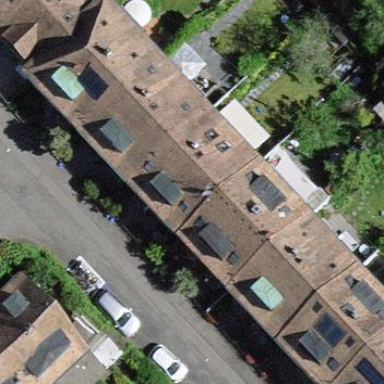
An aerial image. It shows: Terrace building.